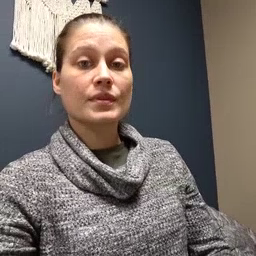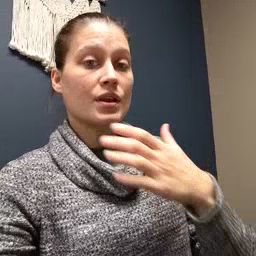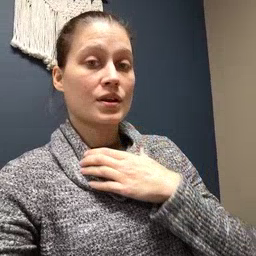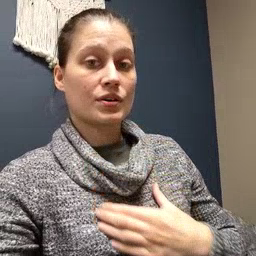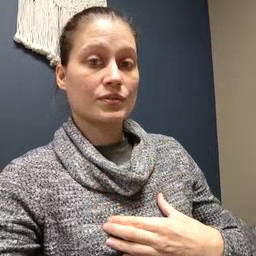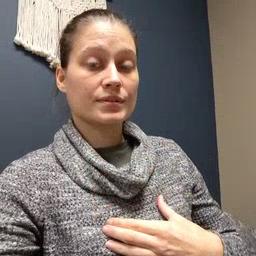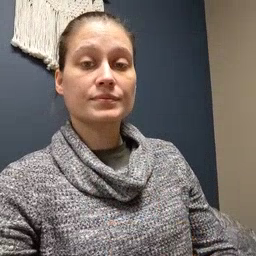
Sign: hungry